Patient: sex M, age 40
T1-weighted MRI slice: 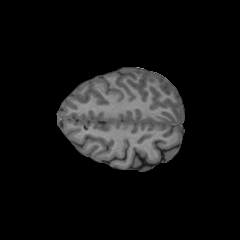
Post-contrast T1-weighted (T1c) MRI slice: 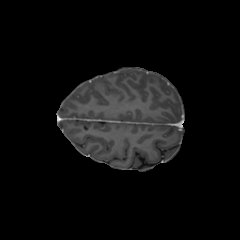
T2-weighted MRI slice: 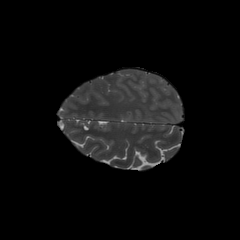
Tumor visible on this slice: no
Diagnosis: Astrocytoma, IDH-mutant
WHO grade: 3